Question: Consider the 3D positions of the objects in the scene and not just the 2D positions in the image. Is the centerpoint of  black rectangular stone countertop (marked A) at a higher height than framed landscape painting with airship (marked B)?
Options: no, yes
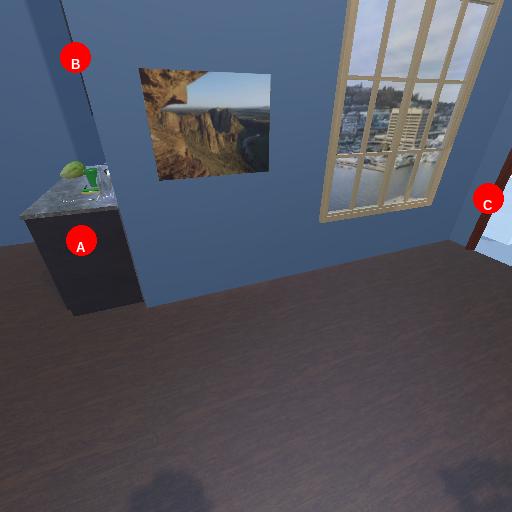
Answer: no